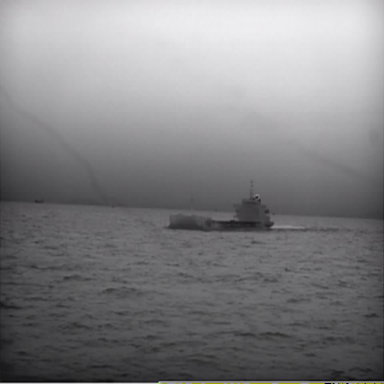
There is a liner in the infrared image.